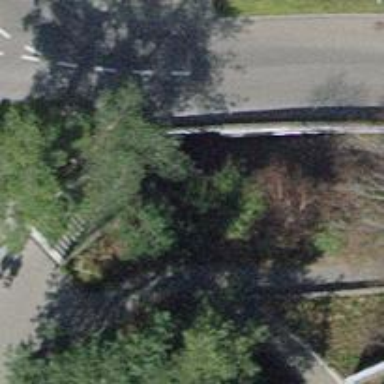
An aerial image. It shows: Asphalt steps along the road.